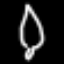
Label: leaf